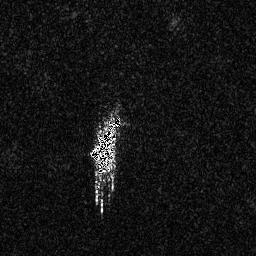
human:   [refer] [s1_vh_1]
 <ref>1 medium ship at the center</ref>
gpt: <box>[[34, 44, 47, 62, 0]]</box>